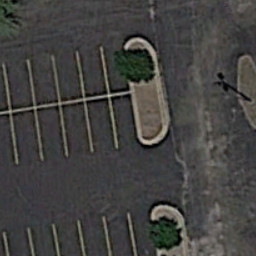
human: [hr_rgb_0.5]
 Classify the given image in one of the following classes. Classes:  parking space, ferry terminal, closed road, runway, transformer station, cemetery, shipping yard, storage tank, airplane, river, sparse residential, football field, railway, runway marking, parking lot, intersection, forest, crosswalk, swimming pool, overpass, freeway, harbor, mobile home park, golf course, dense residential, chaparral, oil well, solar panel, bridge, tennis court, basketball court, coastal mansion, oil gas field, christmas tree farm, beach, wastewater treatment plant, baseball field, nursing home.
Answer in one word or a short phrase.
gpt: parking space